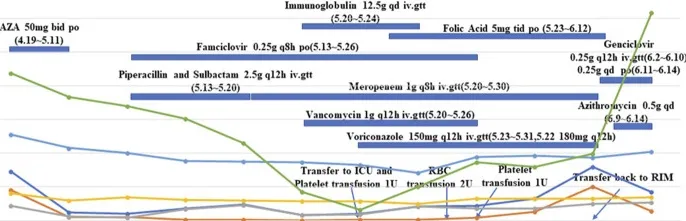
White blood cell, hemoglobin, and platelet counts for a young Chinese patient with SLE and schedule of treatment. WBC: white blood cells; NEU: neutrophils; LYM: lymphocytes; RBC: red blood cells; HGB: hemoglobin; RIM: rheumatic immunology department. AZA: azathioprine tablet; Rh-GCSF: recombinant human granulocyte colony stimulating factor injection; Methylprednisolone: methylprednisolone sodium succinate for injection; Immunoglobulin: human immunoglobulin for intravenous injection; Folic: folic acid tablets; Piperacillin and sulbactam: piperacillin sodium and sulbactam sodium for injection; Meropenem: meropenem for injection; Azithromycin: azithromycin for injection; Vancomycin: vancomycin for injection; Voriconazole: voriconazole for injection; Famciclovir: famciclovir dispersible tablets.
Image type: pathology (immunostaining)